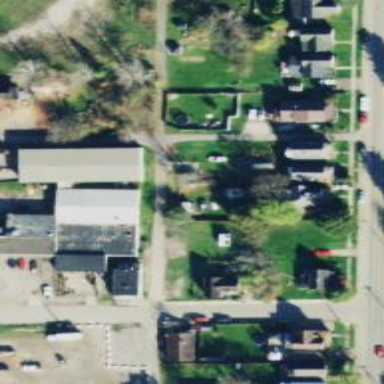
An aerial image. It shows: Alley classified as service road.